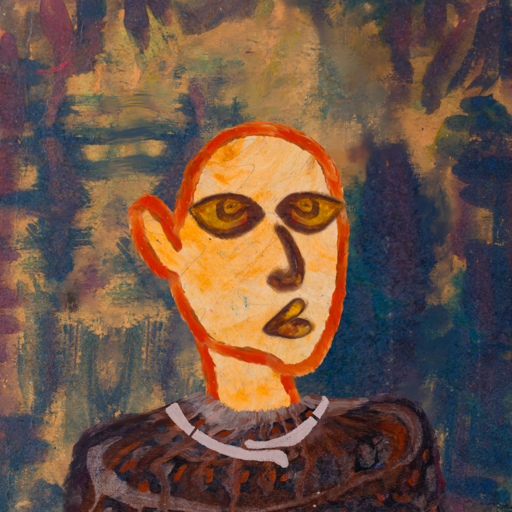
Background: InTheSun, Head And Neck Side: Experience, Face Side: Comrade, Bust: Hypocrite, Hair Side: Blank, Head Accessory: Blank, Second Necklace: Blank, Necklace: Hypocrite_2, Baby: Blank